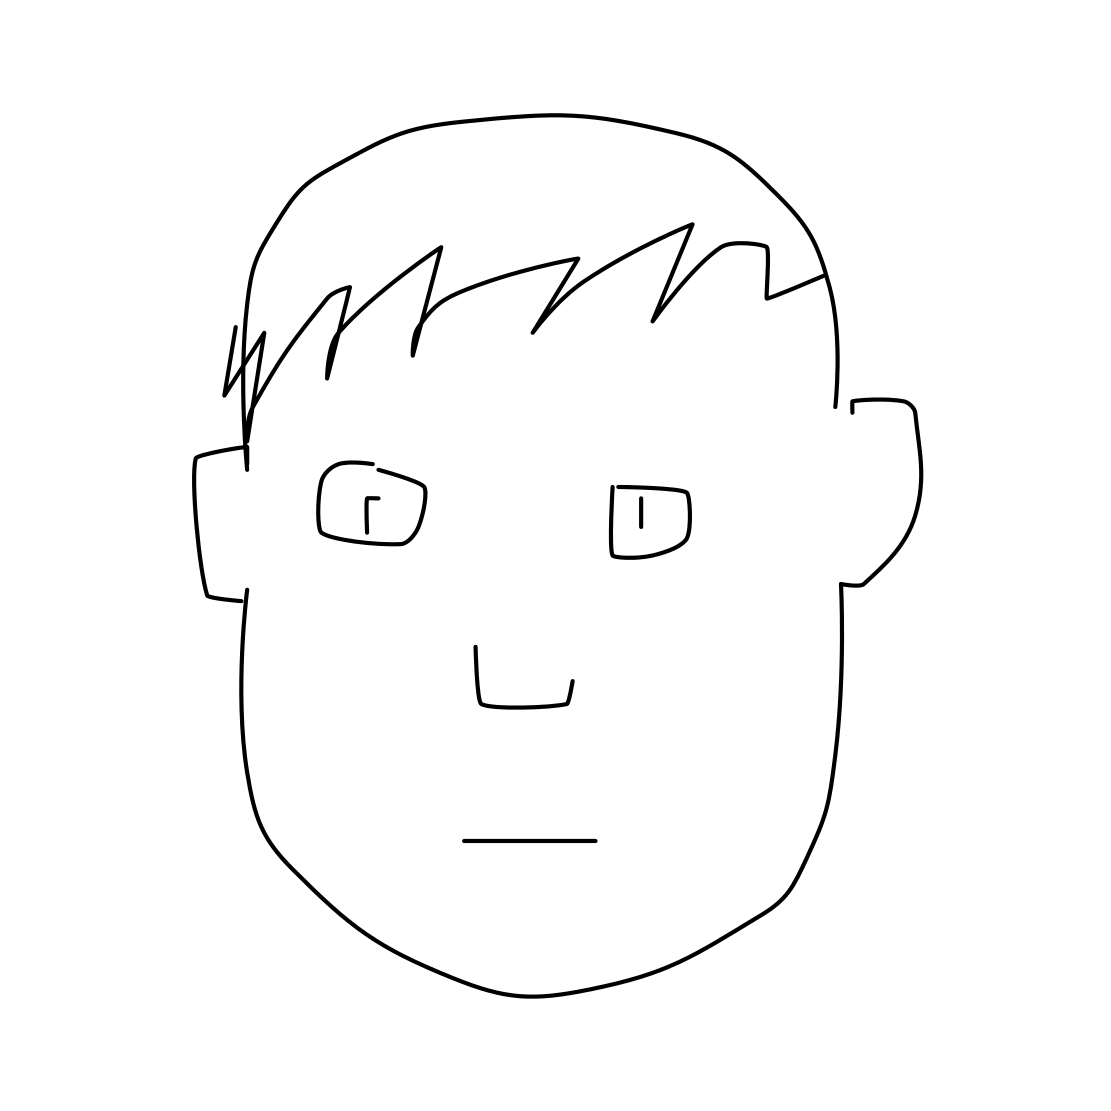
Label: head